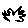
Label: bird